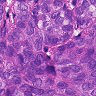
Metastatic tissue present: yes